Field crop: maize
Growth stage: 2
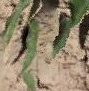
Species: maize